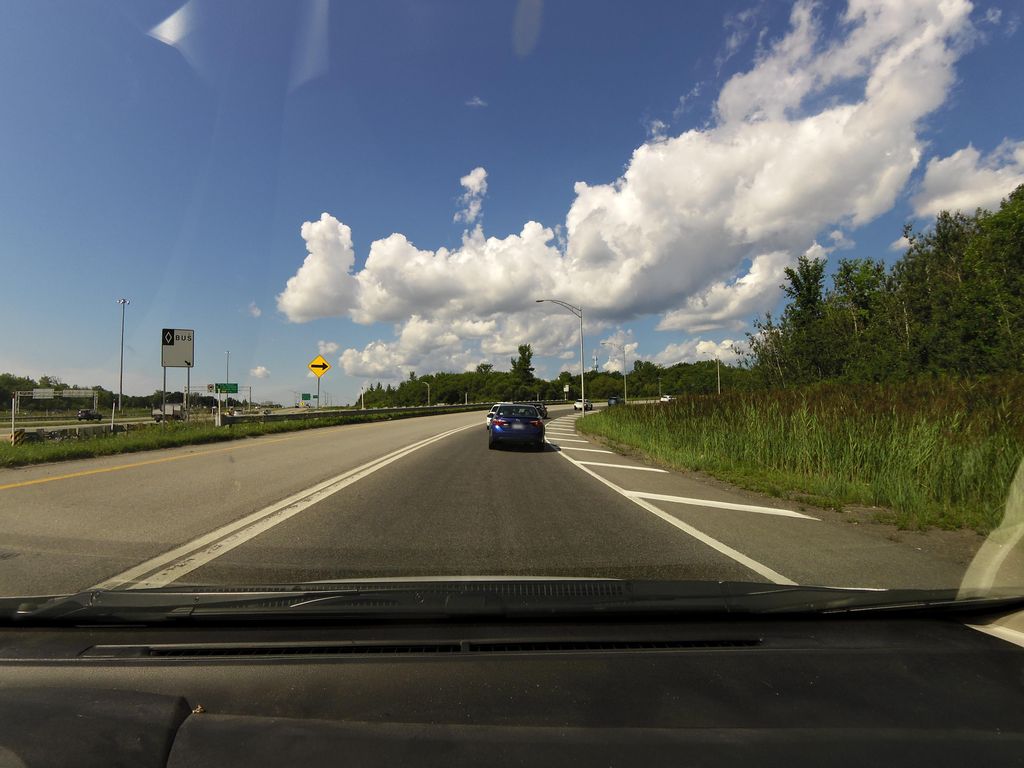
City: quebec_city